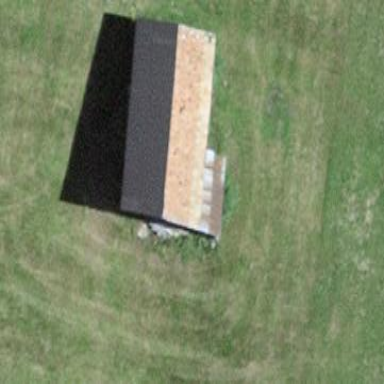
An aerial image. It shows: Barn.